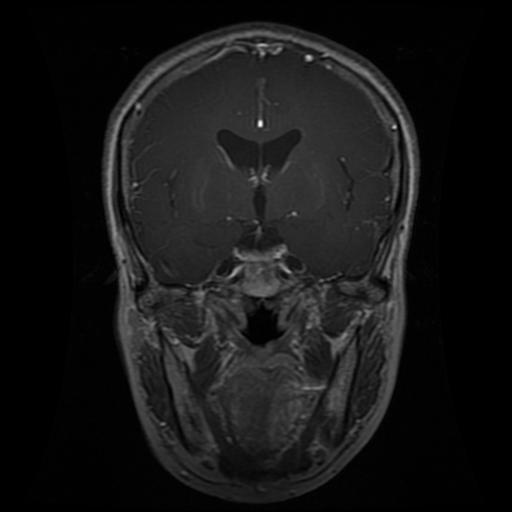
Label: glioma